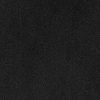
Atmospheric dust classification: dusty